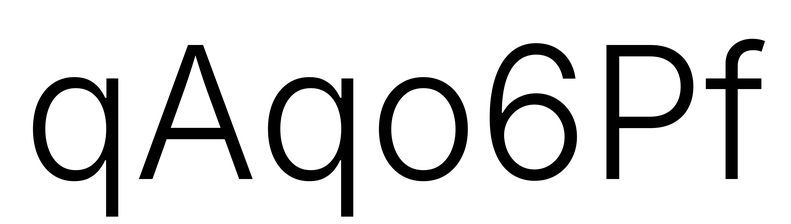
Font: Inter_Light